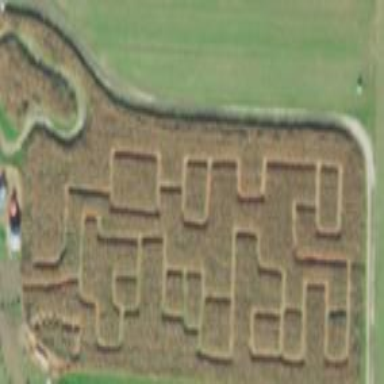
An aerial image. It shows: Maze attraction.